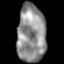
Tissue: lung
Cell type: Endothelial cells
Senescence score: 0.2007
Nuclear area (px): 1618
Mean DAPI intensity: 142.971